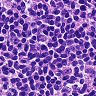
Metastatic tissue present: no